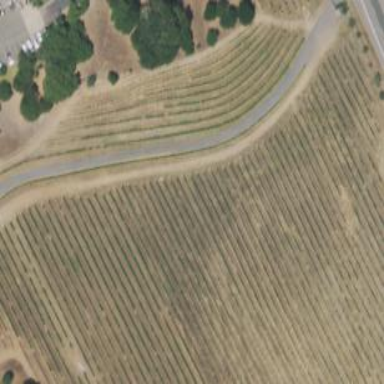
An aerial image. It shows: Vineyard with wine grapes as the crop.